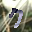
Label: 7